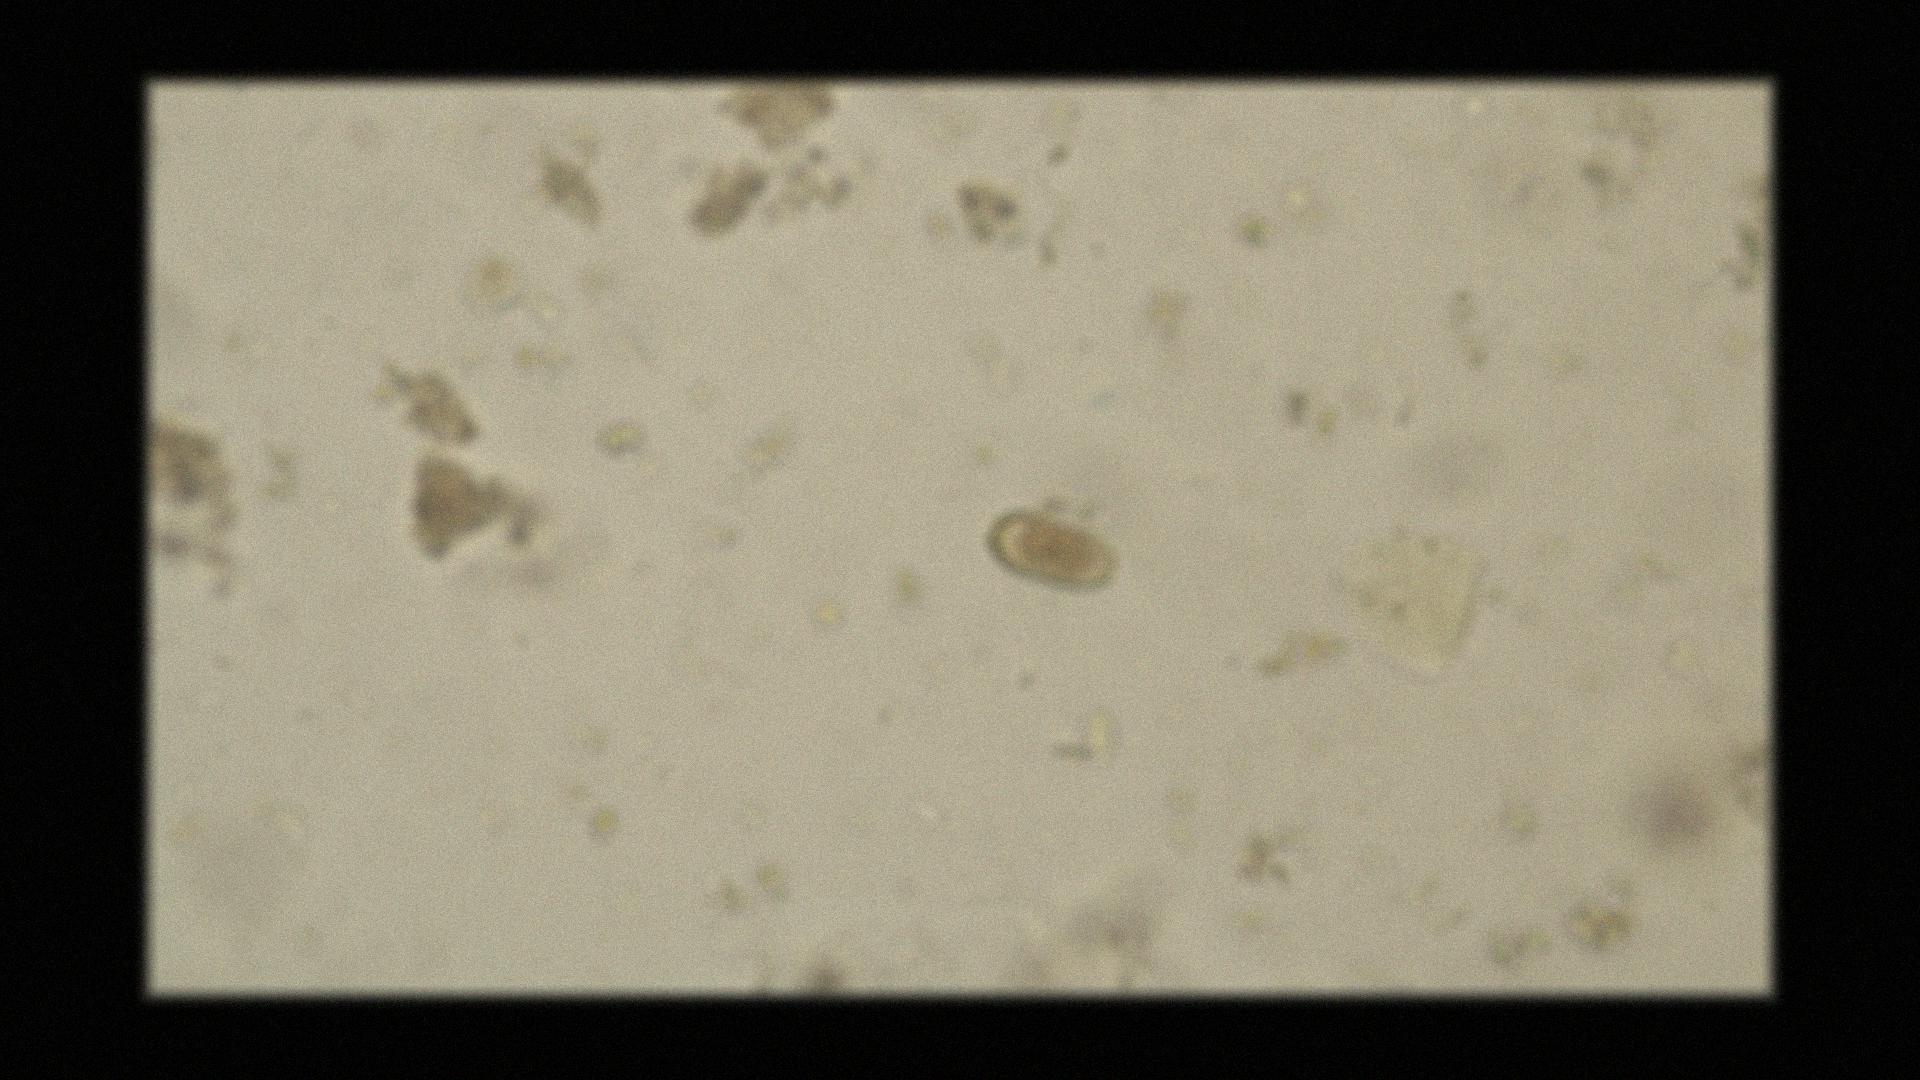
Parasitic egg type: Capillaria philippinensis